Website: apple
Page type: address-validator
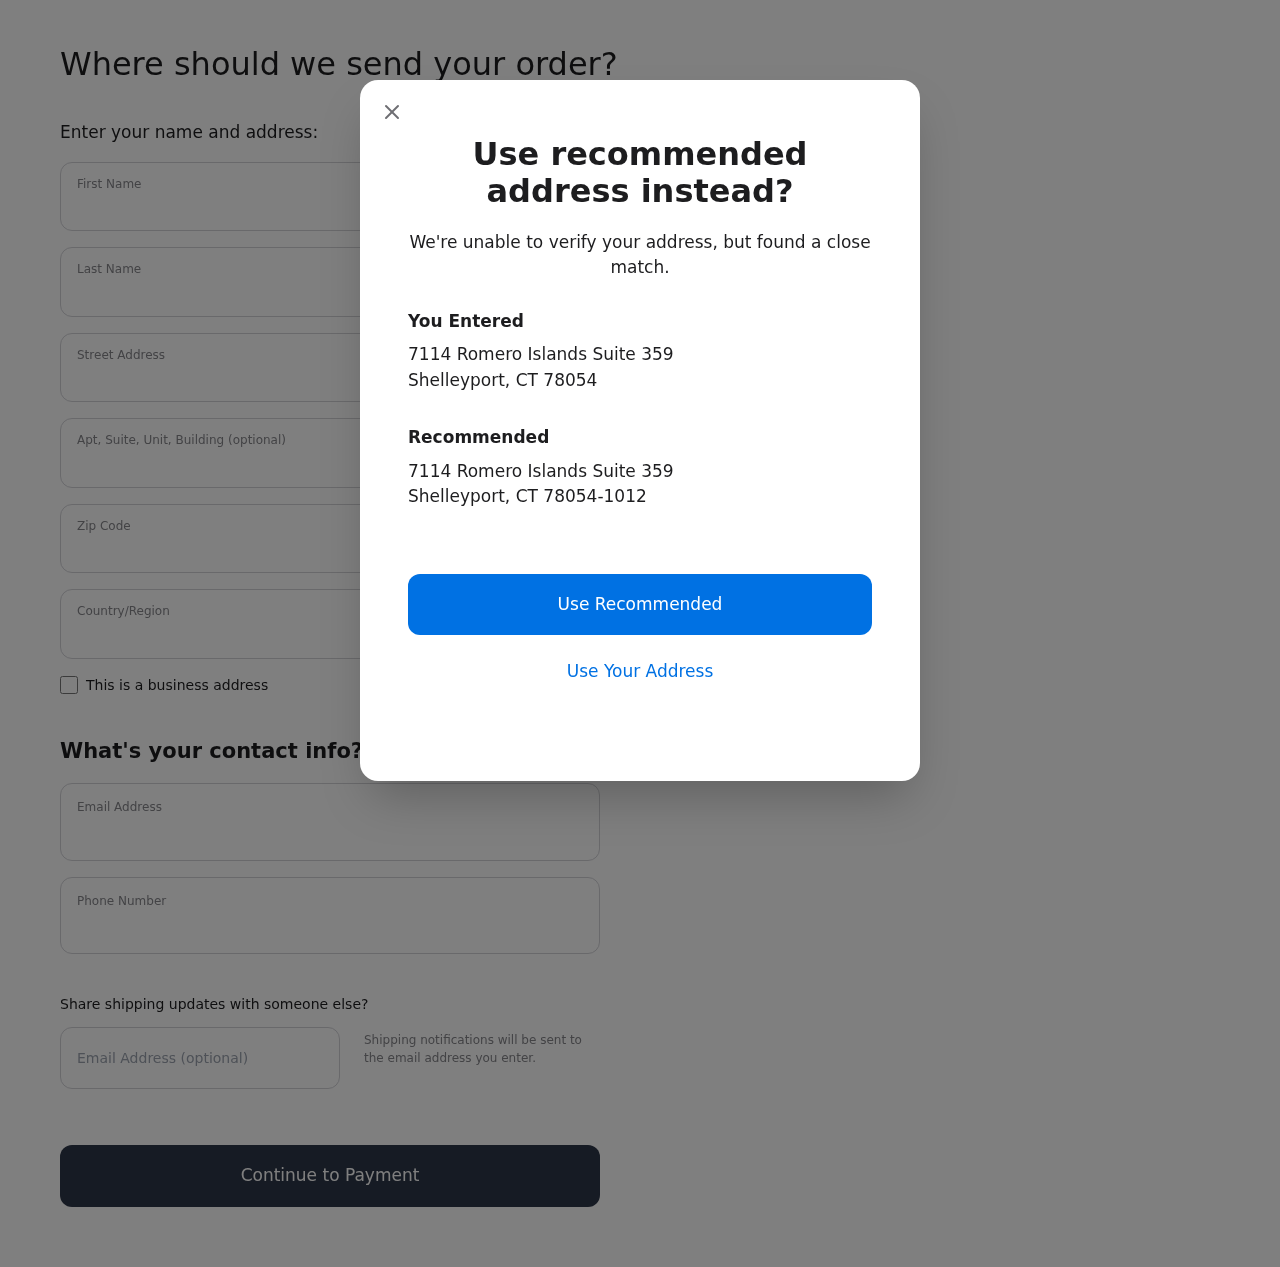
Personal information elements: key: PII_CITY
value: Shelleyport
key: PII_COUNTRY
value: United States
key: PII_EMAIL
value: tammybowman@gmail.com
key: PII_FIRSTNAME
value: Tammy
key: PII_GIFT_EMAIL
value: felicia.williams@hotmail.com
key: PII_LASTNAME
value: Bowman
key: PII_PHONE
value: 7083349645
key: PII_POSTCODE
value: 78054
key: PII_POSTCODE_FULL
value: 78054-1012
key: PII_STATE_ABBR
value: CT
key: PII_STREET
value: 7114 Romero Islands Suite 359
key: PII_STREET2
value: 7114 Romero Islands Suite 359
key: PII_STREET2
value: Suite 832
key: PII_CITY2
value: Shelleyport
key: PII_STATE_ABBR2
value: CT